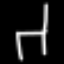
Label: chair